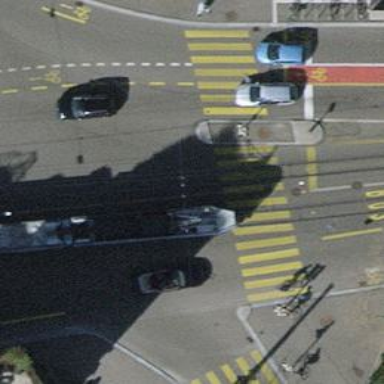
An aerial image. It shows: Secondary road with asphalt surface. There is separate sidewalk on the right side and cycle track on the right side as well. Tram rails are embedded in the road.